Question: I have a UITableView configured as plain style so I can have the header views stuck on the top of the table until another header pulls it away.
The problem is: If I have a header stuck on the top of the screen, and I programmatically scroll to another part of the table (where that header should not appear at all), that UIView will not be dismissed. I.e. if I scroll again to that part of the table, a ghost of that header will be visible on that part of the table.

I've implemented the method '- (void)tableView:(UITableView *)tableView didEndDisplayingHeaderView:(nonnull UIView *)view forSection:(NSInteger)section' to understand what is happening. I found that if I manually scroll until a header is pull away of the screen, this delegate is called. But if I scroll programmatically, the delegate is not called.
By the way, I tried scrolling programmatically using two different methods, and the problem is the same.
'''
- (void)setContentOffset:(CGPoint)contentOffset animated:(BOOL)animated;
- (void)scrollToRowAtIndexPath:(NSIndexPath *)indexPath atScrollPosition:(UITableViewScrollPosition)scrollPosition animated:(BOOL)animated;
'''
One workaround that I can imagine is implementing '- (void)scrollViewDidScroll:(UIScrollView *)scrollView;', filtering all the header views that are outside the visible screen, and removing them from superview. I can probably make it work, but I would like to know if there is any other better solution.
[EDIT] If I call '- (void)setContentOffset:(CGPoint)contentOffset animated:(BOOL)animated;' with animated = YES, the bug does not happen. I can go with this solution, but I really would like in some cases to scroll without animation.
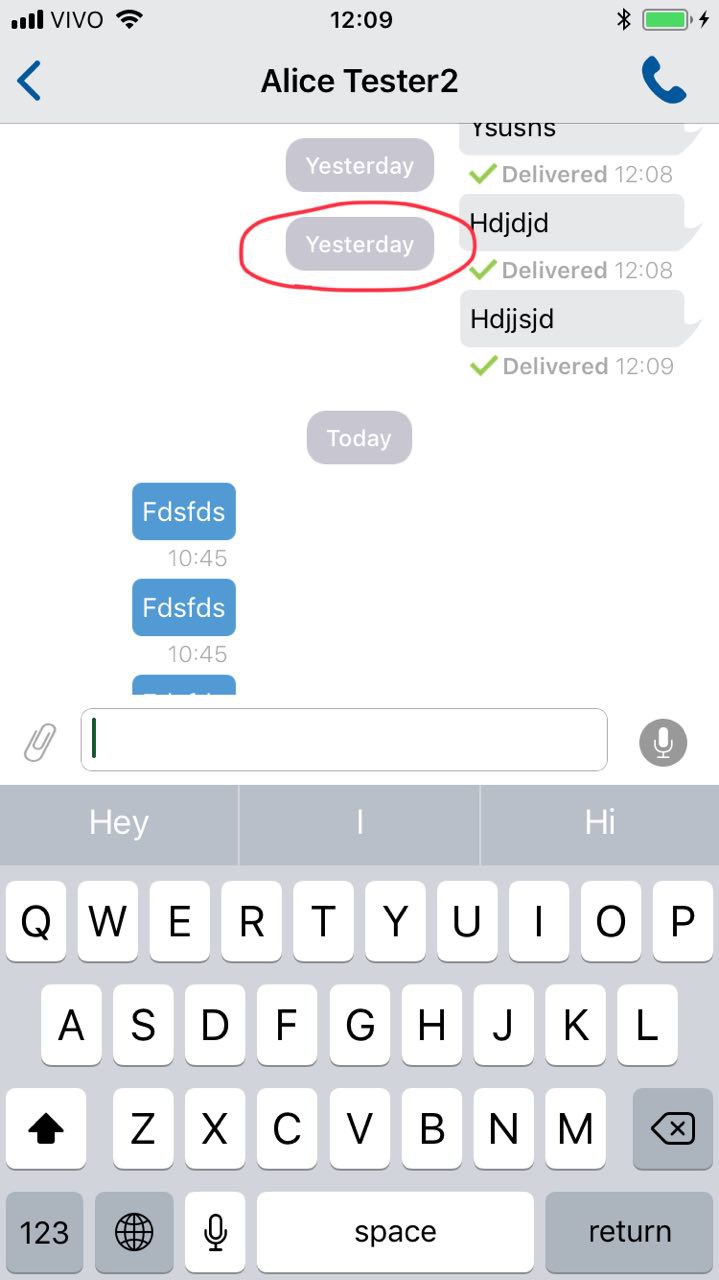
Answer: Do NOT explicitly scroll the table view between 'beginUpdates' and 'endUpdates'.
I'm using NSFetchedResultsController to populate the table. These are my implementations for some of the methods of NSFetchedResultsControllerDelegate.
'''
- (void)controllerWillChangeContent:(NSFetchedResultsController *)controller
{
[_conversationTableView beginUpdates];
}
- (void)controllerDidChangeContent:(NSFetchedResultsController *)controller
{
[_conversationTableView endUpdates];
}
'''
The problem is that endUpdates was making a chain of calls that ended calling my method '[self scrollToBottom]' (which was a very ugly code actually). This method, as the name says, calls '- (void)setContentOffset:(CGPoint)contentOffset animated:(BOOL)animated;' to scroll the table view to the bottom of the table.
The explicit scrolling of the table during a 'beginUpdates' - 'endUpdates' was the culprit of my whole problem.
Scrolling the table view only after finishing endUpdates.
'''
- (void)controllerWillChangeContent:(NSFetchedResultsController *)controller
{
[_conversationTableView beginUpdates];
}
- (void)controllerDidChangeContent:(NSFetchedResultsController *)controller
{
[_conversationTableView endUpdates];
[self scrollToBottom];
}
'''
This also fixed a problem where the table view was sometimes flickering when scrolling.